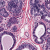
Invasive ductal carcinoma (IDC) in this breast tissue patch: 0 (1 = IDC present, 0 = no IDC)